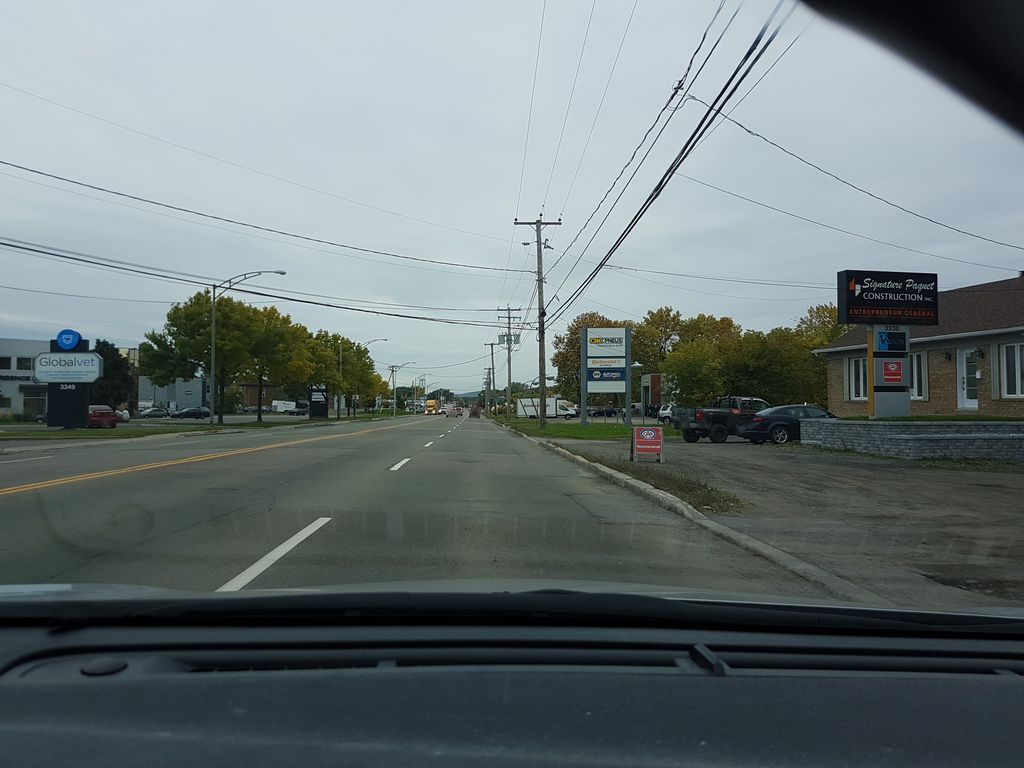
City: quebec_city